Question: I am using customized 'UITabbar' in my app. When a tab is selected 'tabbaritem' icon is shown with a white shadow. Is there any way to remove this? i have tried a lot but i did not get any solution. the screen shot is below.

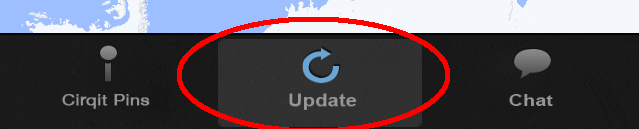
Answer: Add this line in your code :
'''
[[UITabBar appearance] setSelectionIndicatorImage:[[UIImage alloc] init]];
'''
Hope it helps you.